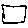
Label: square